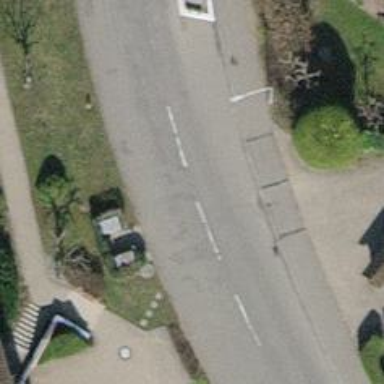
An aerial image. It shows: Traffic calming feature called choker.